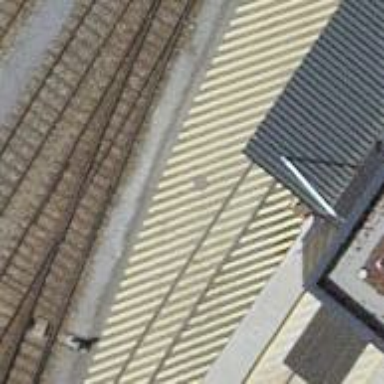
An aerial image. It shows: Railway yard with one track in service.